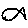
Label: fish